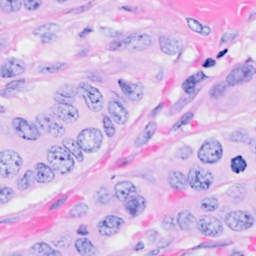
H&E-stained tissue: Breast